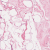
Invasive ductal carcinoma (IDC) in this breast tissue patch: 0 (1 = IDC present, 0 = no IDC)